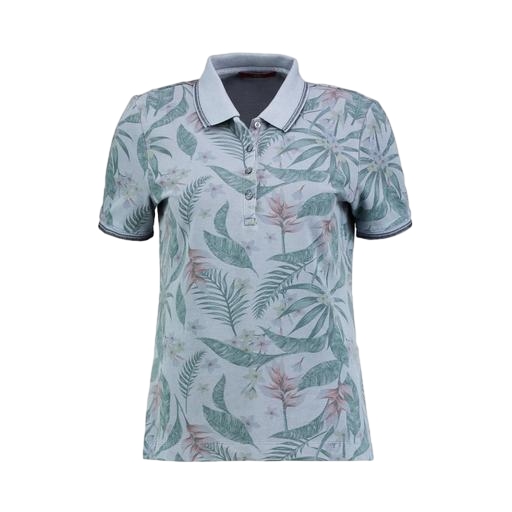
tropical looking shirt, blue printed polo top, green skinny-fit stretch polo shirt, white background